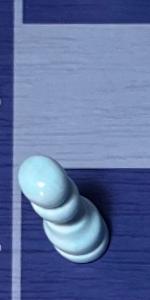
Label: Pawn_White